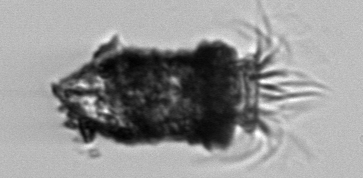
Label: Tintinnopsis